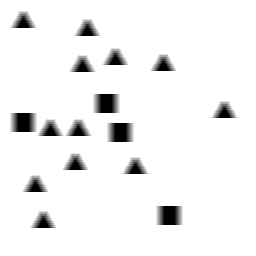
Squares: 4
Triangles: 12
Stars: 0
Total shapes: 16